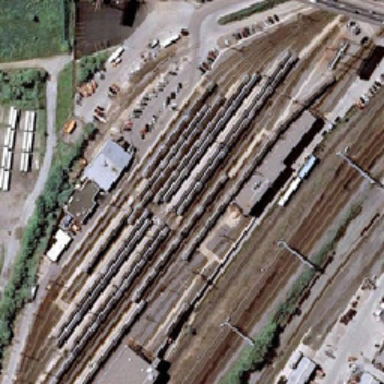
There is a parking lot outside this busy railway station .